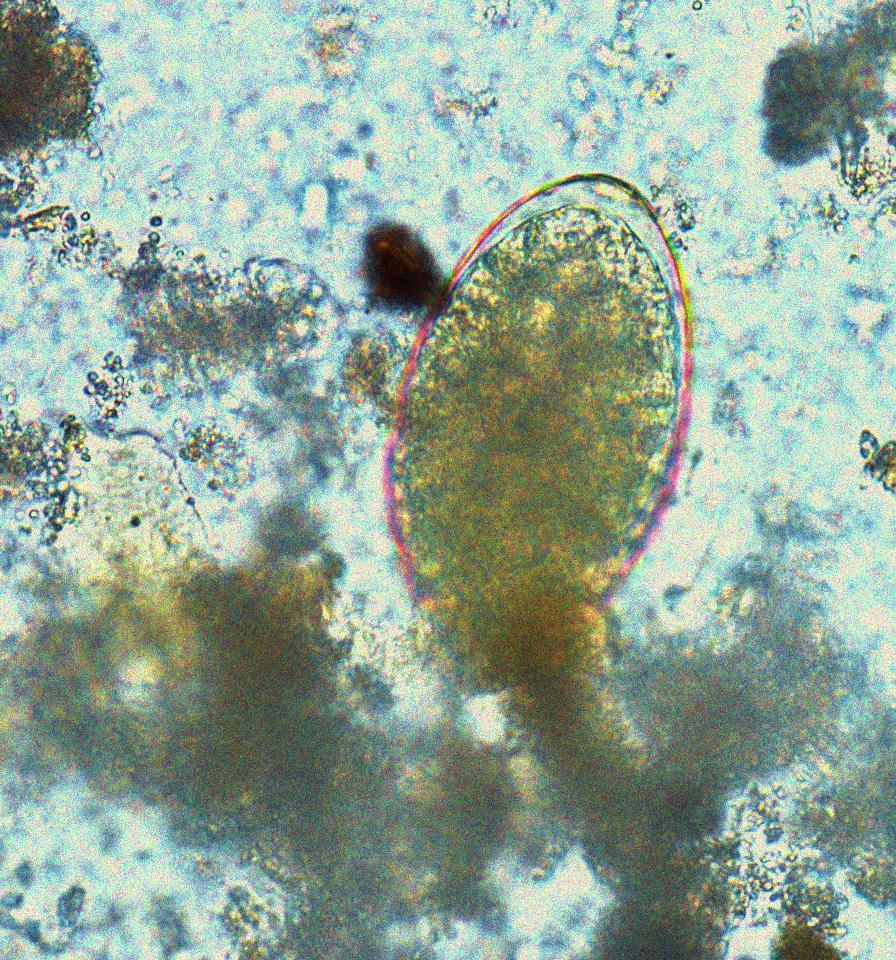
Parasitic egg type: Fasciolopsis buski